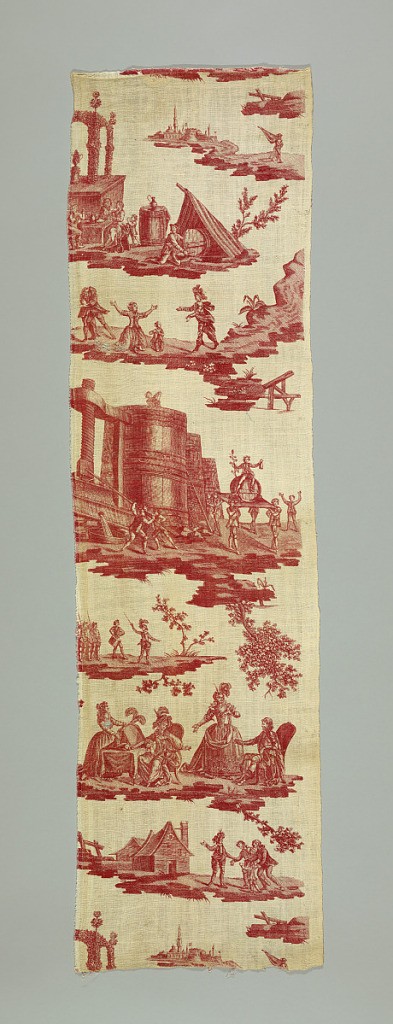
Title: L'homme bienfaisant
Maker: Petitpierre et Cie, Nantes, France, 1770–1848
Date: ca. 1785
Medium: cotton Technique: printed by engraved copper plate on plain weave
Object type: Textile
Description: Series of scenes illustrating the story of the 1780 opera, "Seigneur bienfaisant" by Floquet (1748-1785) after a book by Rochon de Chabannes (1730-1800). The principal scenes include; a man rushing to rescue a child from a burning house, an enormous wine press and a feast with a decorated raised dias. In red on white.